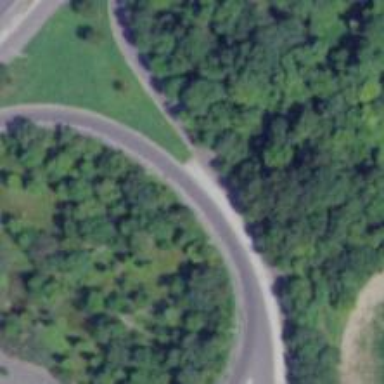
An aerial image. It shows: Trunk link highway.